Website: lowes
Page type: account-dashboard
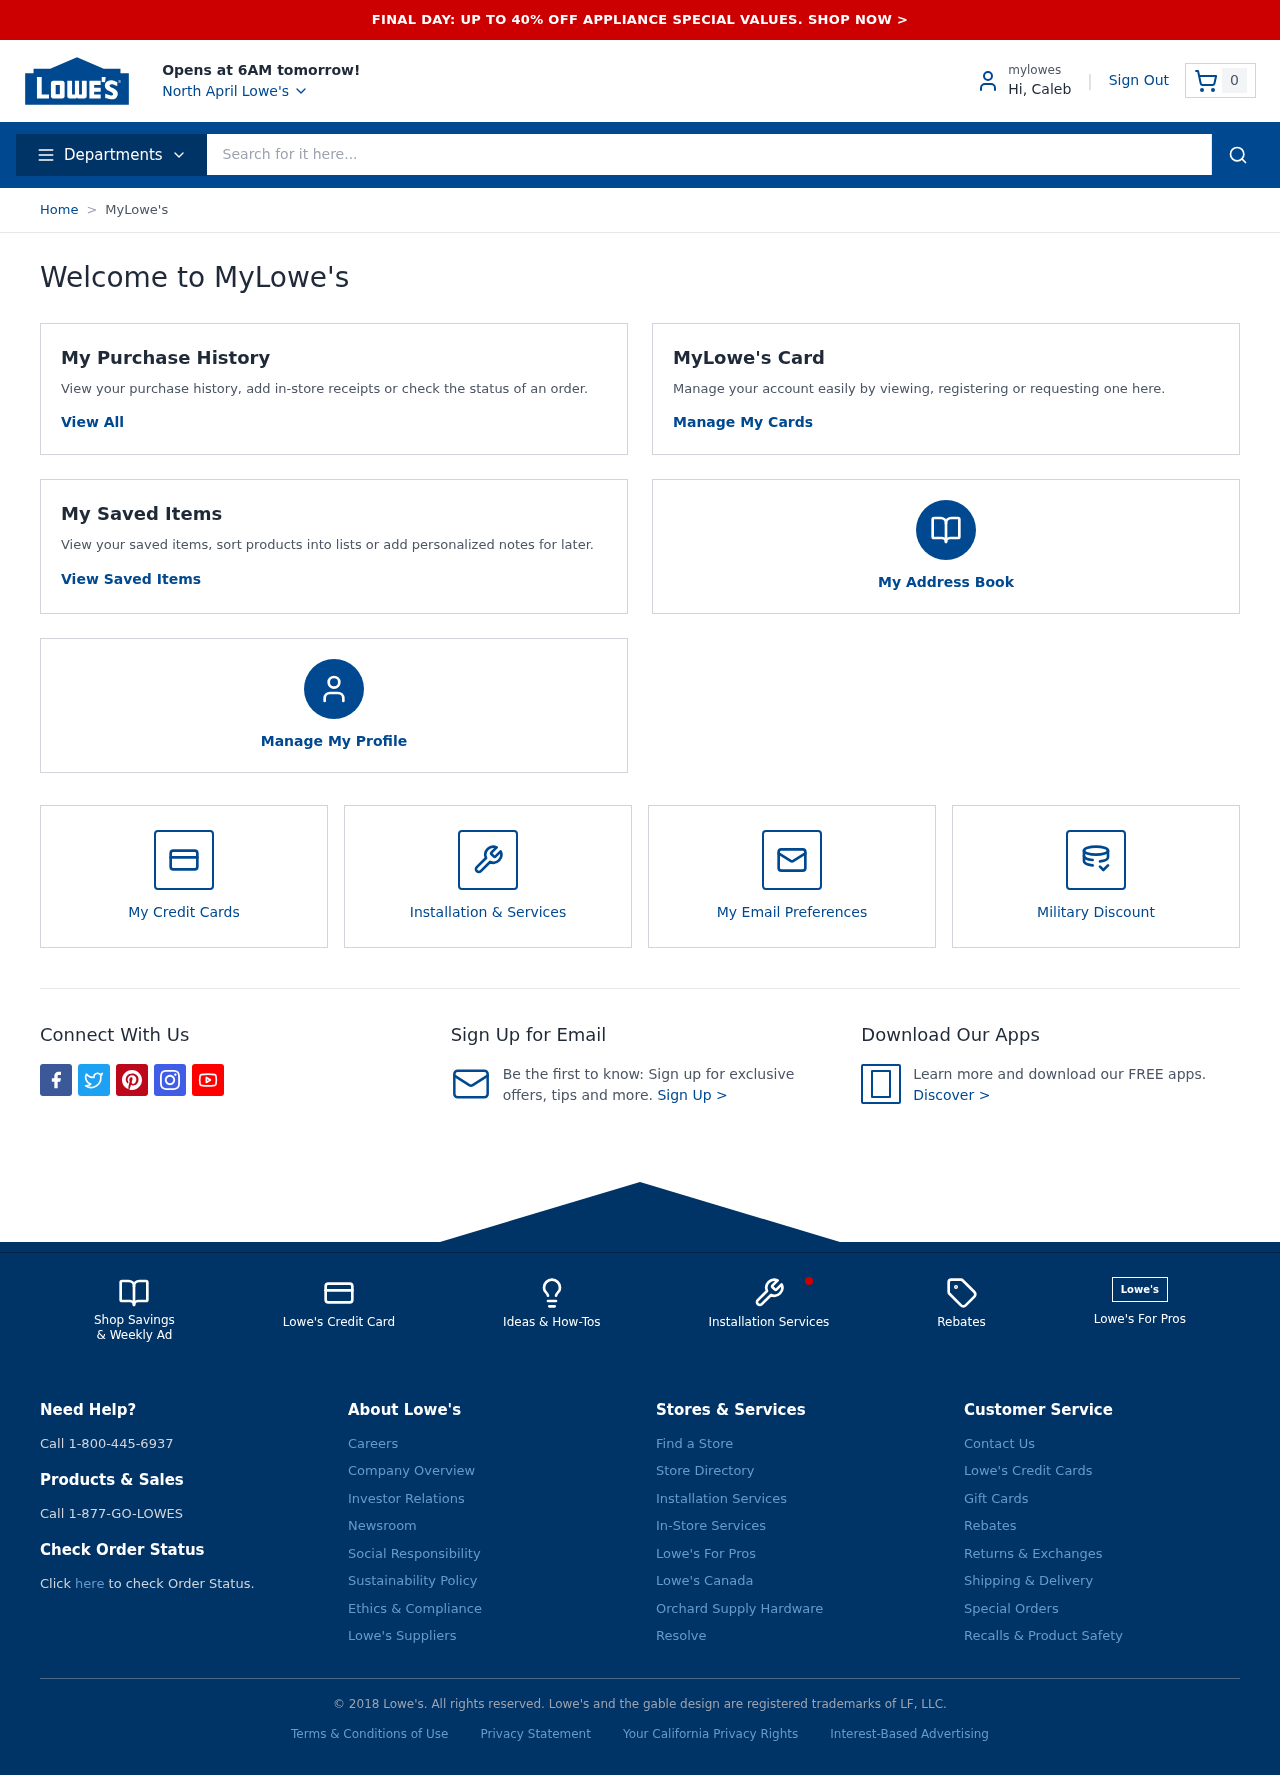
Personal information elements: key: PII_CITY
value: North April
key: PII_FIRSTNAME
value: Hi, Caleb
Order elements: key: ORDER_NUM_ITEMS
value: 0
Search elements: key: HEADER_SEARCH
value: Search for it here...